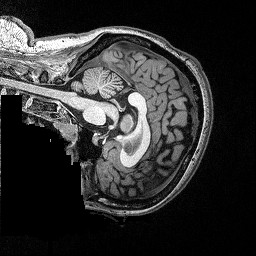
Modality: T1w
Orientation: sagittal
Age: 27
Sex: female
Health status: healthy
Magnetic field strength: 3 T
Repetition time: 2.53 s
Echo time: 0.00331 s